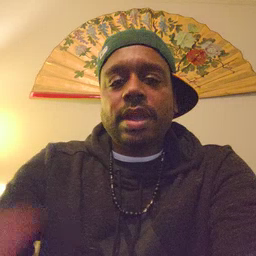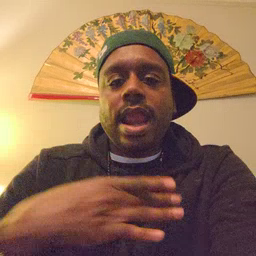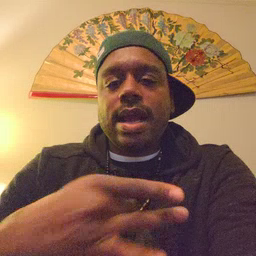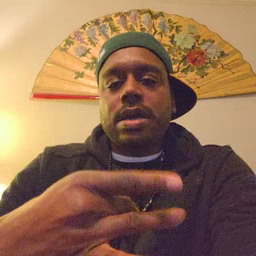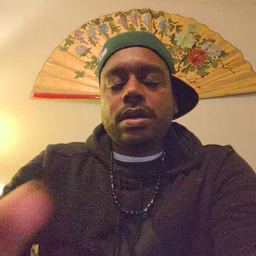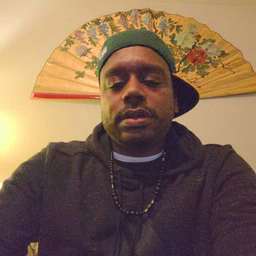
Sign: like